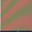
Piece: xx